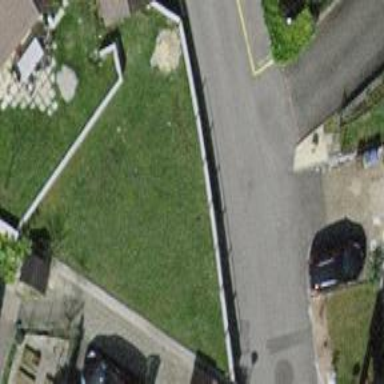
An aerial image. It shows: Residential road.